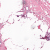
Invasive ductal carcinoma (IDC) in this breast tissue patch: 0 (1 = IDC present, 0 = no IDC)